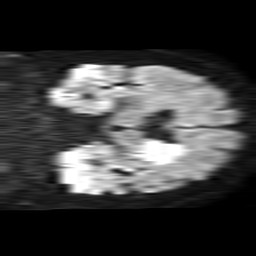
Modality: TRACE
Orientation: coronal
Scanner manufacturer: philips
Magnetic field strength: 1.5 T
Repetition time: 4.6 s
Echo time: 0.08631 s